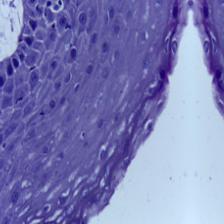
Diagnosis: Normal